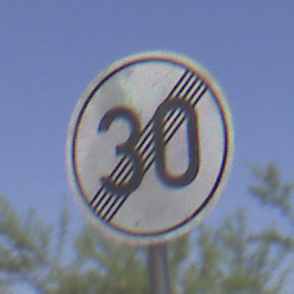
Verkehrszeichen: EndeGeschwindigkeit30
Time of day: Midday
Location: Outdoor (RoadRail)
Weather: Clear
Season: NotSpecified
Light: Natural